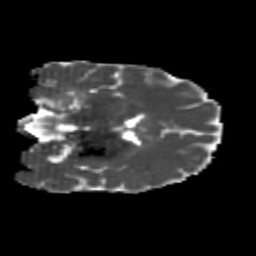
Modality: MD
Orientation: coronal
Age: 21
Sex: female
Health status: healthy
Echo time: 0.074 s